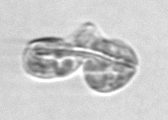
Label: Karenia